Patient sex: M
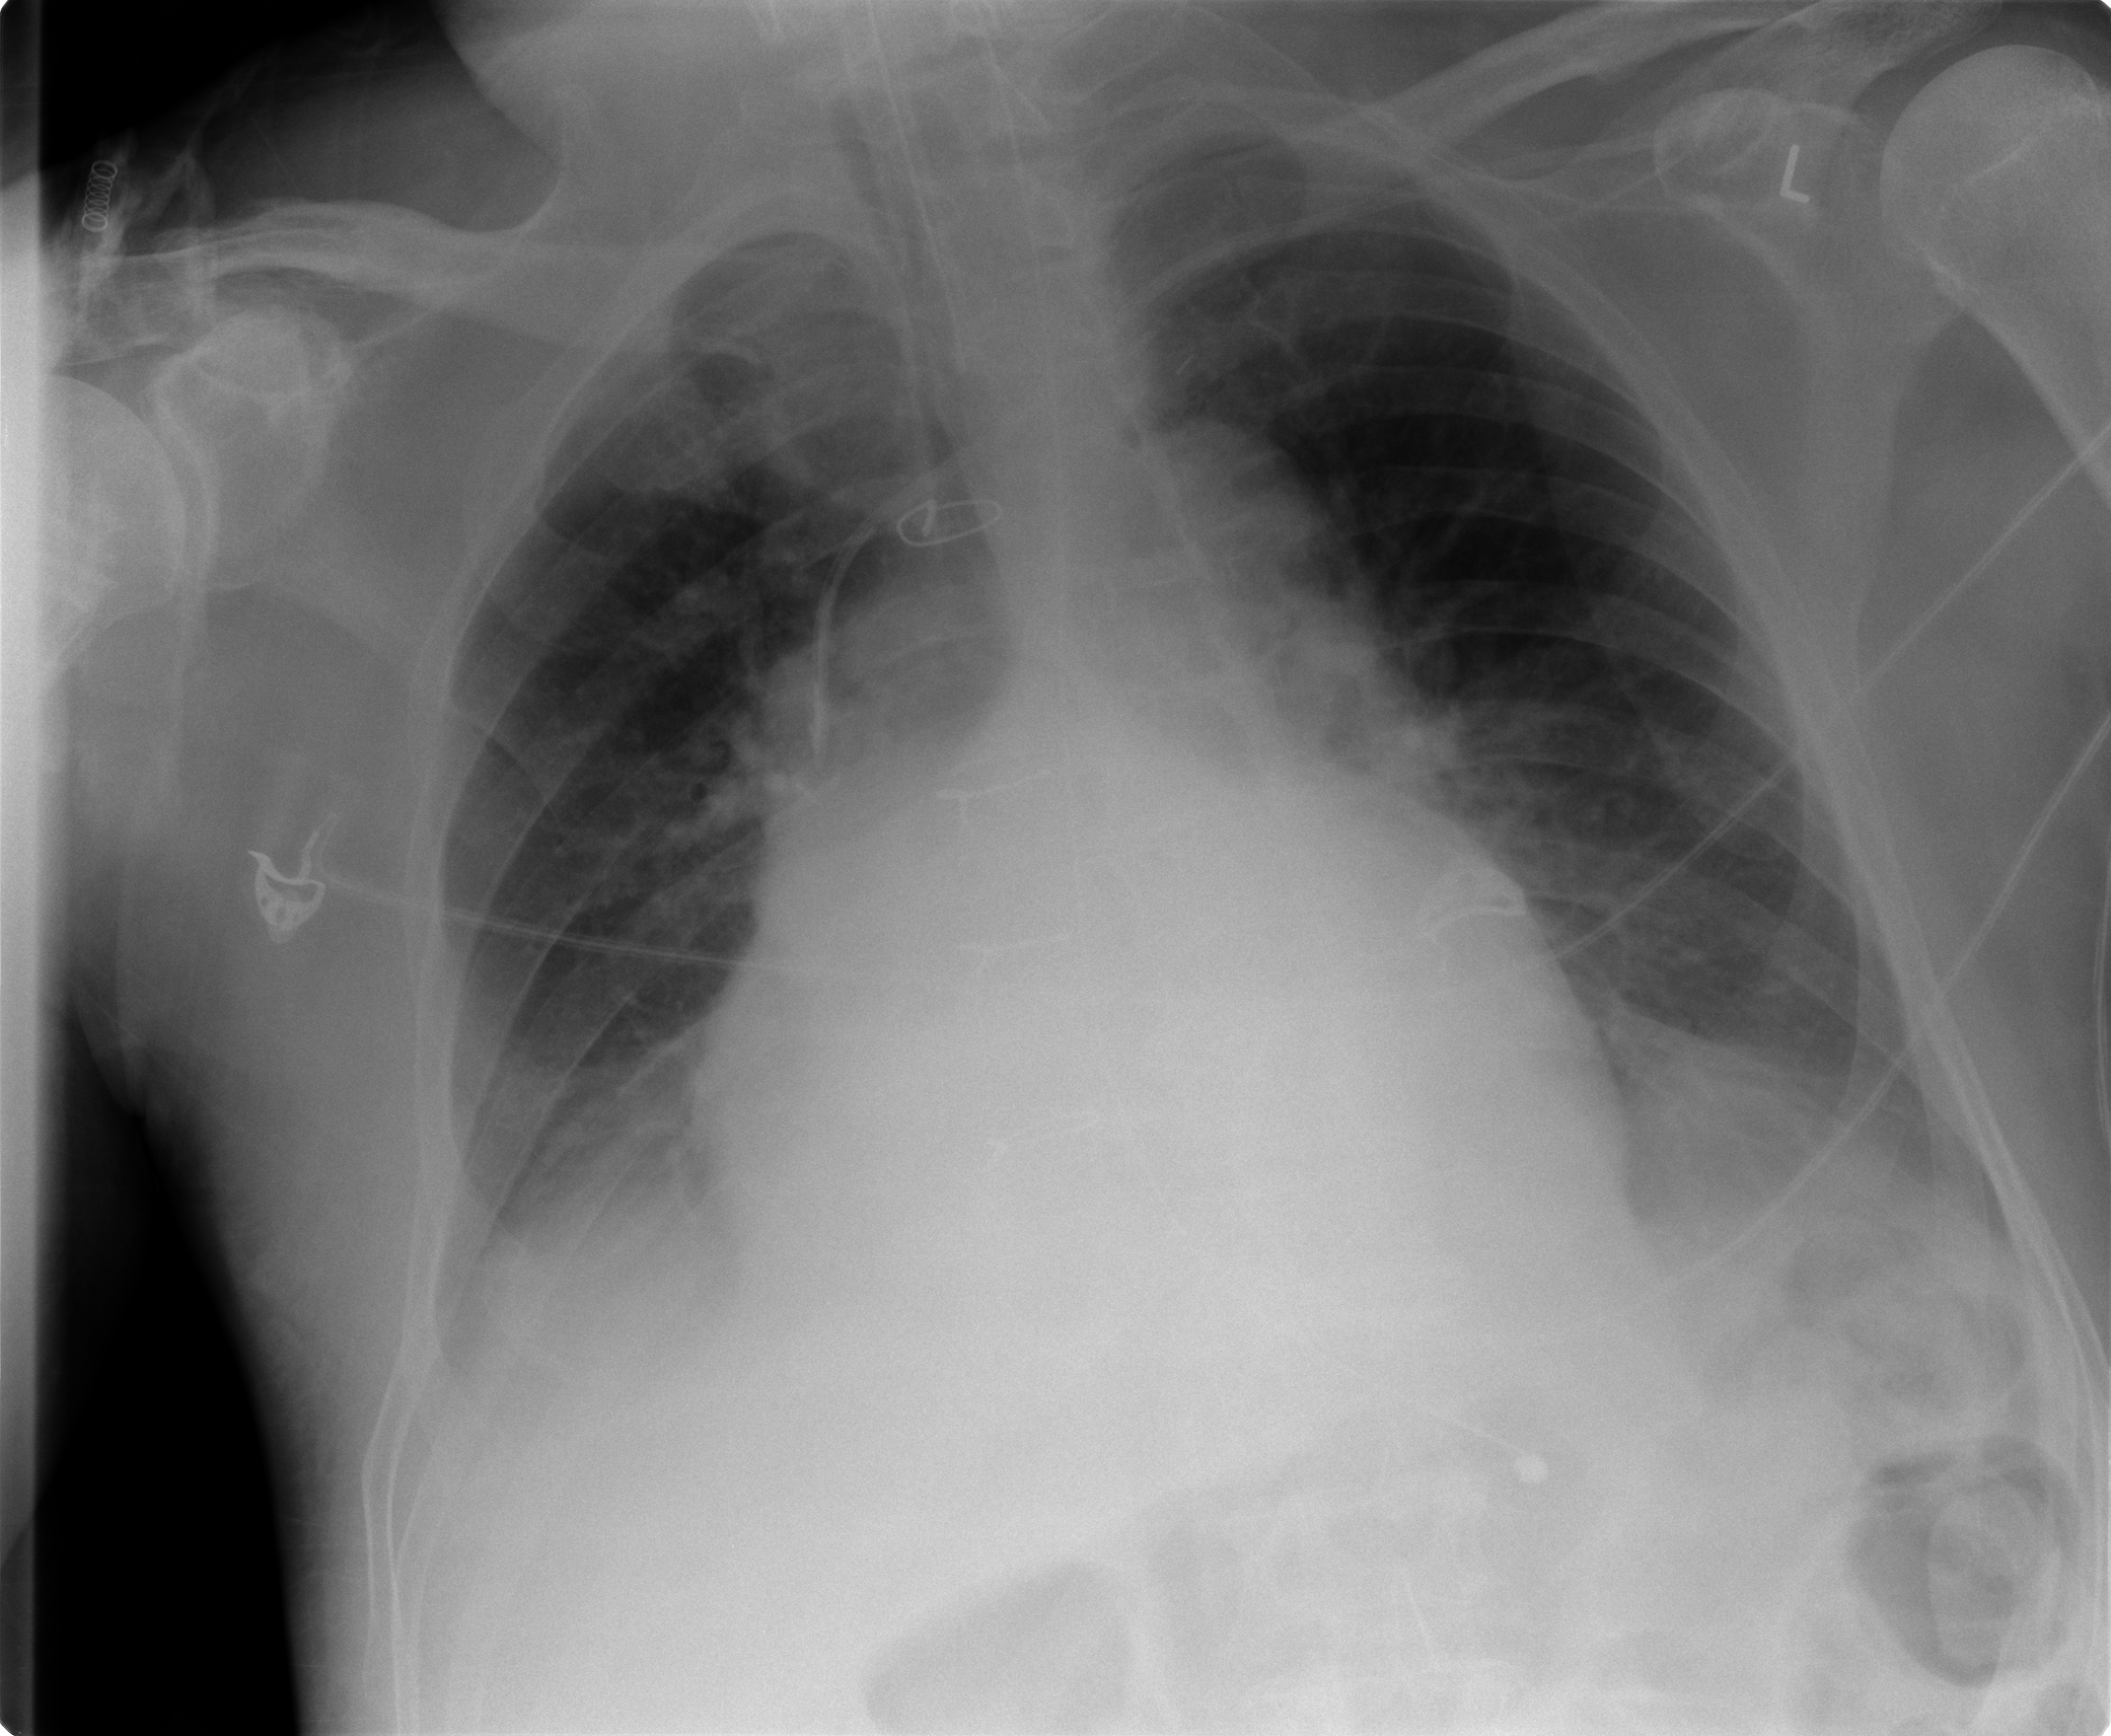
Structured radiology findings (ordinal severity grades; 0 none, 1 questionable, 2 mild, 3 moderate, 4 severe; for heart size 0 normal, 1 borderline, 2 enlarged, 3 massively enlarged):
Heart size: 2
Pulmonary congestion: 0
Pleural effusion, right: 2
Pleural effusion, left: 2
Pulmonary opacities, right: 0
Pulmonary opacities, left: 0
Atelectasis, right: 2
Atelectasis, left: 2